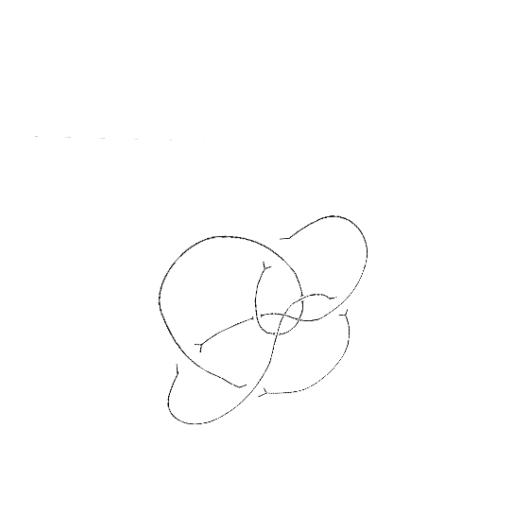
Crossing number: 9